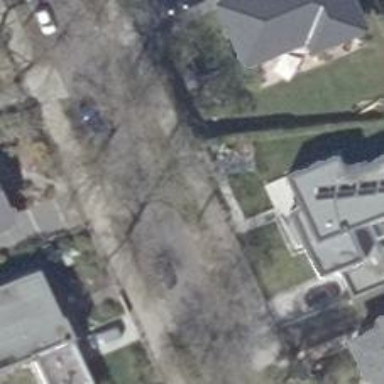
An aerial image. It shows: Avenue lined with deciduous broadleaved trees.